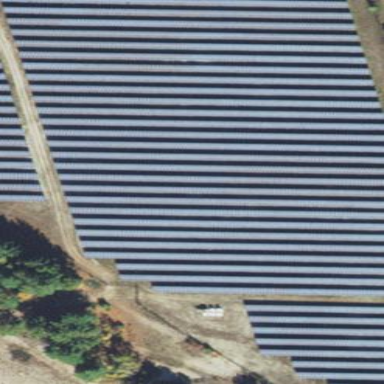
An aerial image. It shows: Solar photovoltaic power plant surrounded by fence.